Question: Sorry the title isn't clear enough. I don't know how to express it, but the image here says it all.
In the Google Reader App, if the uses swipe left or right on the current post, they will see the first post moves out as the second one moves in. It's a nice effect, but I have no clue how to implement it.
Any ideas?

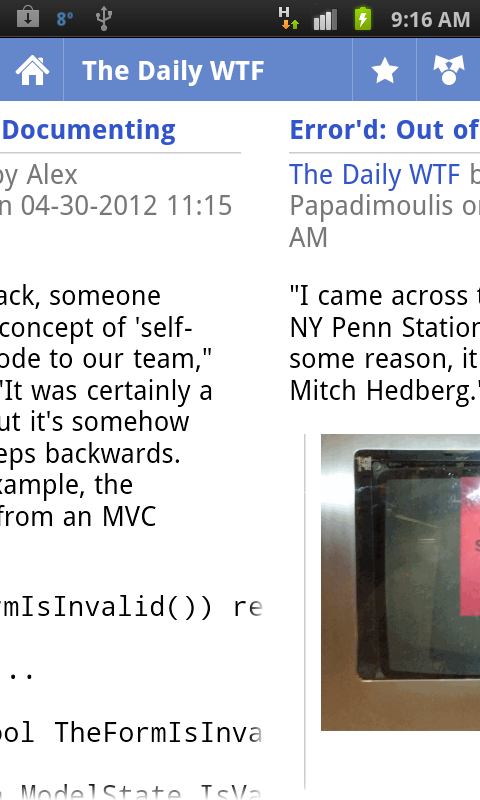
Answer: You need to use a ViewPager with fragments:
<URL>